Interaction volume radius: 5 \u00c5
Interaction volume height: 45 \u00c5
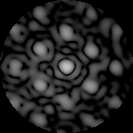
Disorder parameter: 0.4931